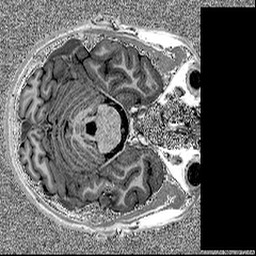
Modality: MP2RAGE
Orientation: axial
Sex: male